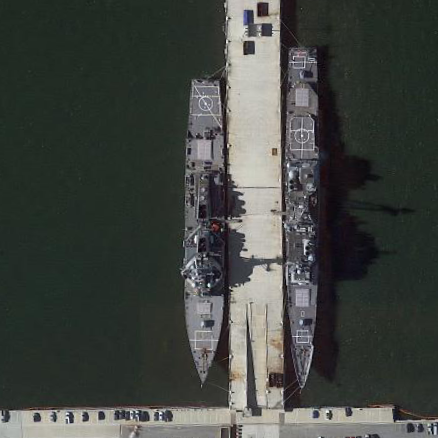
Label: cruiser